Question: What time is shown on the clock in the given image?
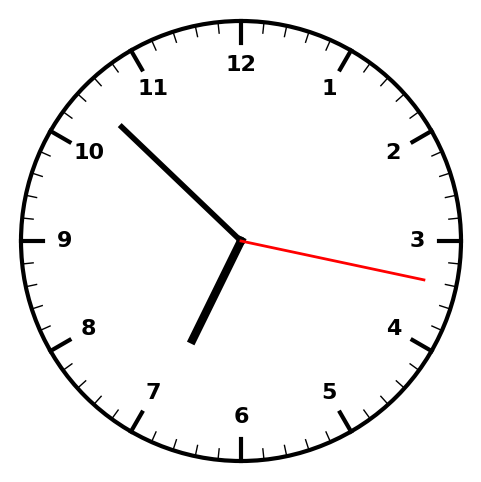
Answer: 06:52:17